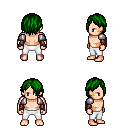
a pixel art fantasy rpg character, male body template, human, light skin, steel arm armor, white pants, green bangs hairstyle, cloth bracers, four views (front, back, left, right), 2x2 character sprite sheet, small pixel art, hard edges, no anti-aliasing